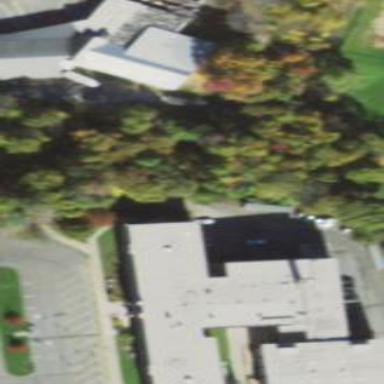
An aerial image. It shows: Red school building with flat roof.